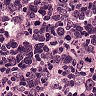
Metastatic tissue present: no